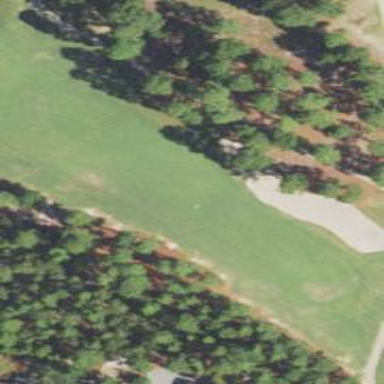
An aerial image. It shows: Golf bunker filled with natural sand.